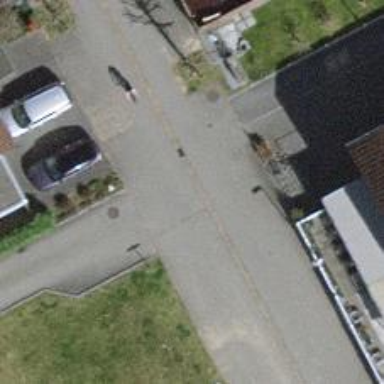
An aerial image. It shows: Asphalt service road.